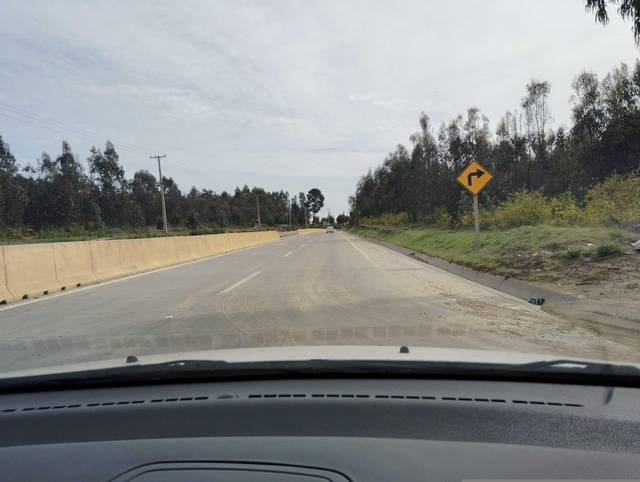
Region: Chile
Coordinates: -33.094, -71.596